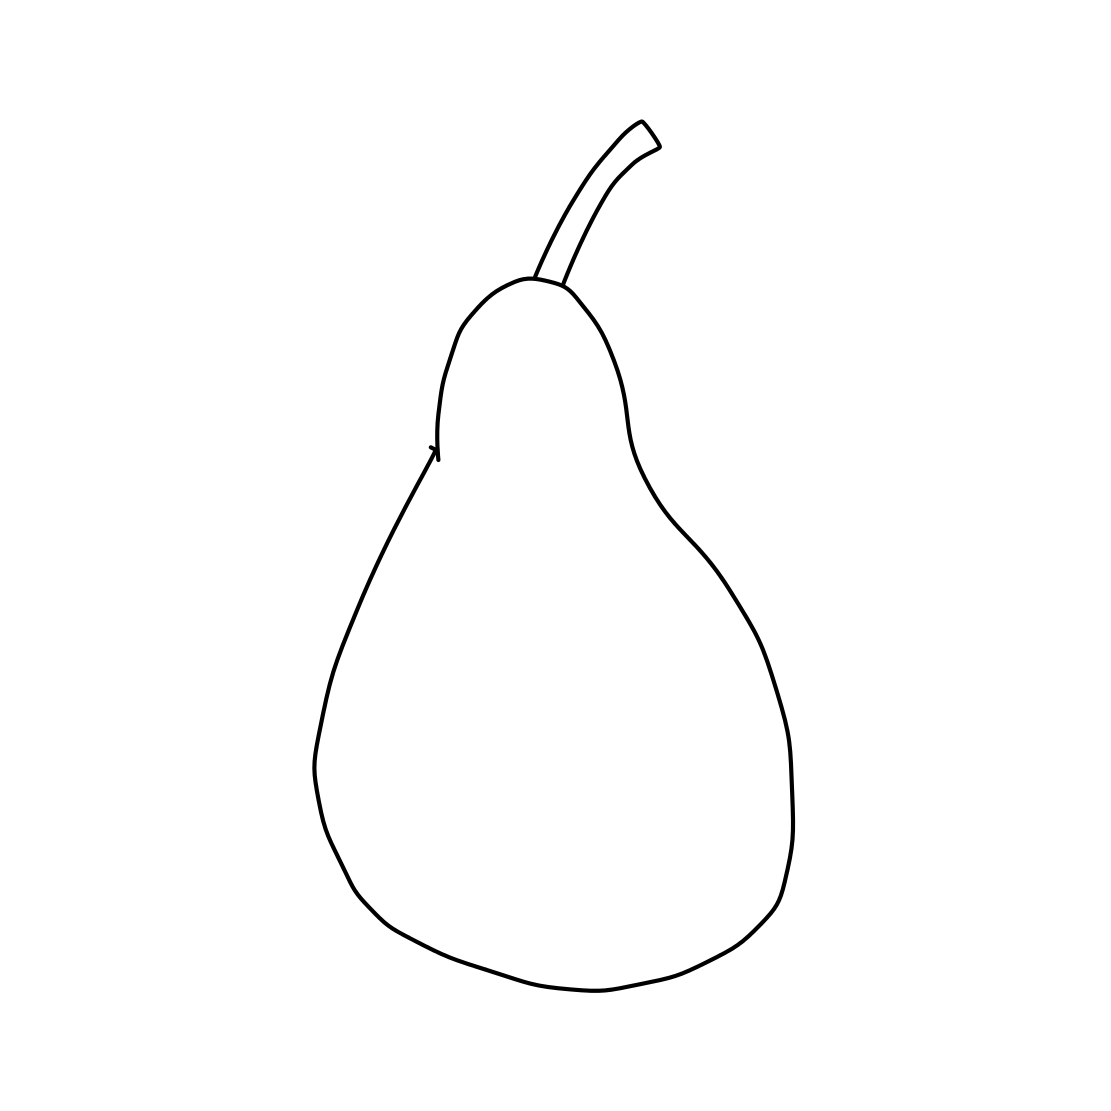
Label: pear